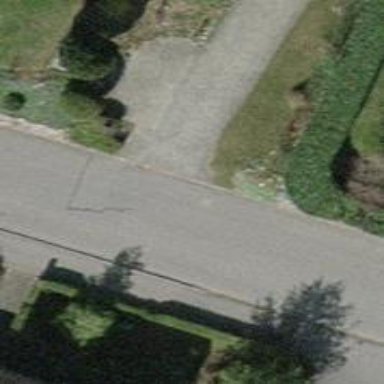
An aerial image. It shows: Residential road with sidewalk on the left side.